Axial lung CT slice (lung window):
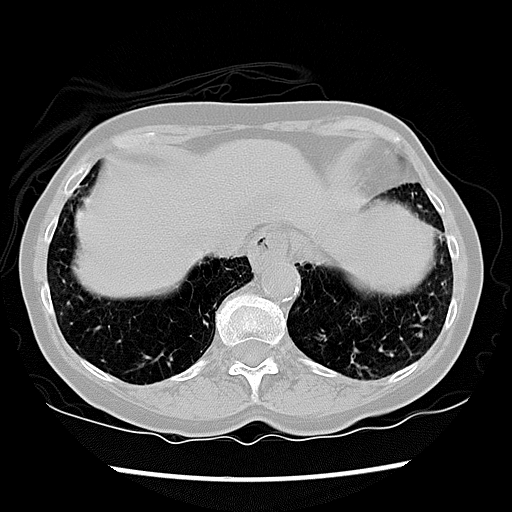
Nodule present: no